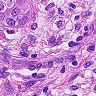
Metastatic tissue present: yes